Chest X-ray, PA view. Patient: 58 years old, sex M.
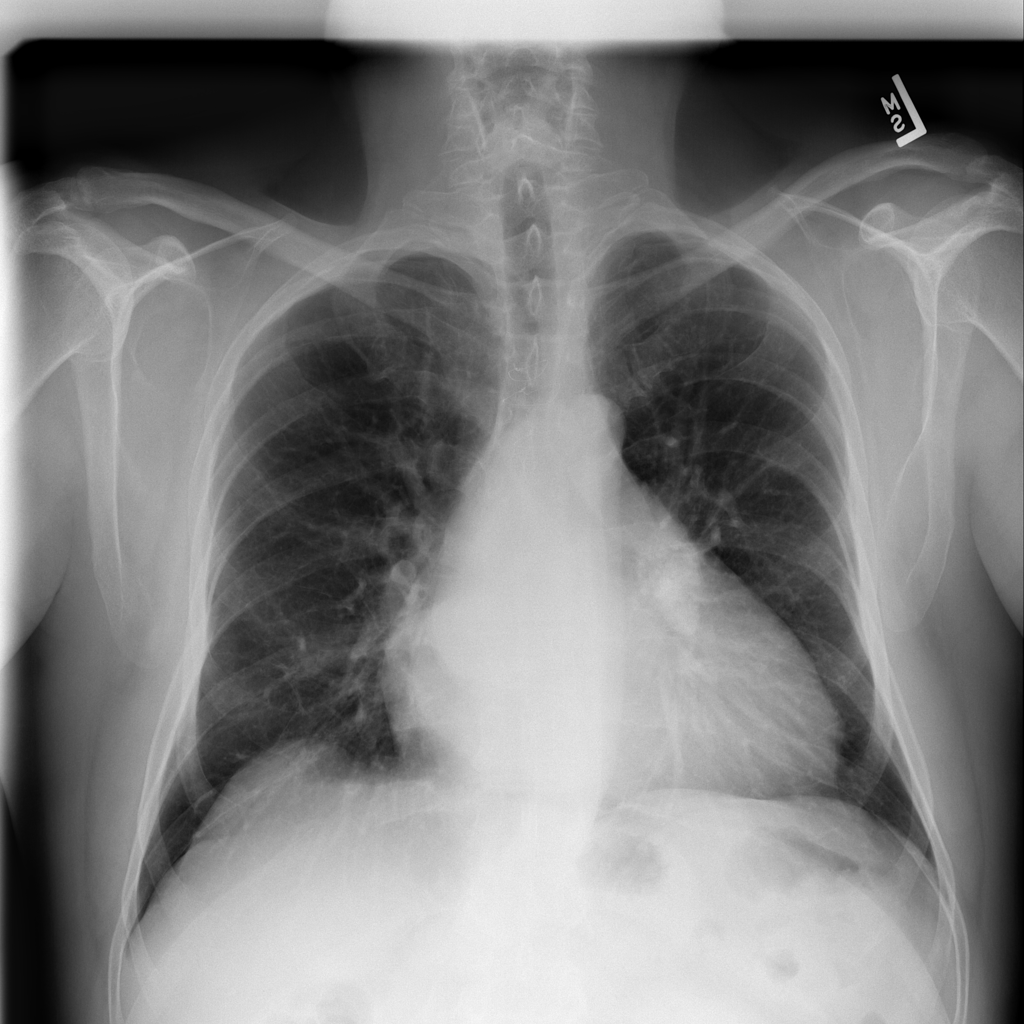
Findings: Cardiomegaly, Emphysema